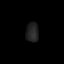
Tissue: lung
Cell type: T cells
Senescence score: 0.205
Nuclear area (px): 245
Mean DAPI intensity: 34.396